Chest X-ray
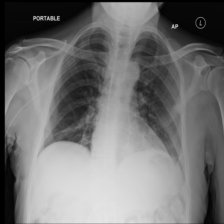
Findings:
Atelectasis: negative
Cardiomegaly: negative
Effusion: negative
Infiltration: negative
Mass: negative
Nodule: negative
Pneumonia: negative
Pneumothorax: negative
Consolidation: negative
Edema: negative
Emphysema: negative
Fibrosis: negative
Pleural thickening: negative
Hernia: negative